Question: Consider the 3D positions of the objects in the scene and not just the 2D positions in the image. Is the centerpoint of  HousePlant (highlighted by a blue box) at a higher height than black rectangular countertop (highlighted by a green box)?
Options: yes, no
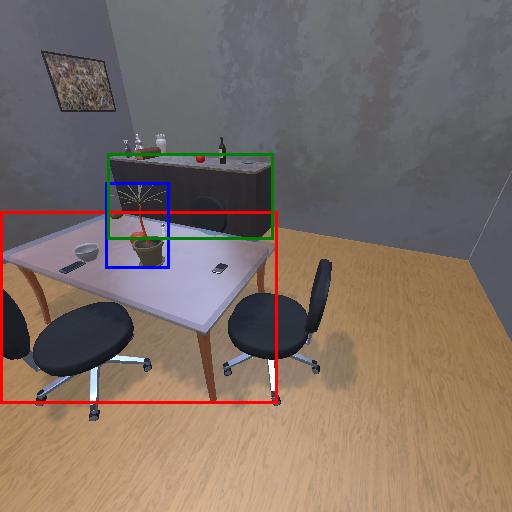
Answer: yes